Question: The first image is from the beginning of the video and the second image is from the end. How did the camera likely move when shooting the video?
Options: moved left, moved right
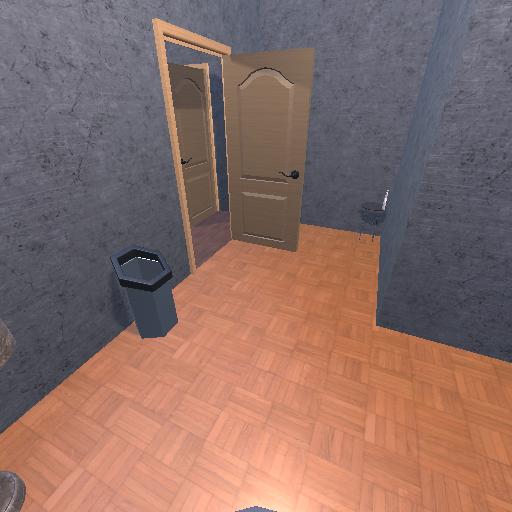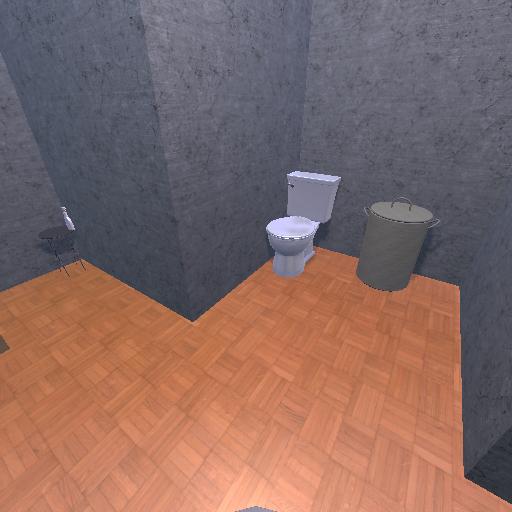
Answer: moved left